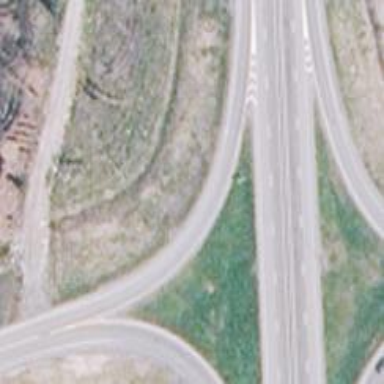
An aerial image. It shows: Tertiary trunk_link highway.